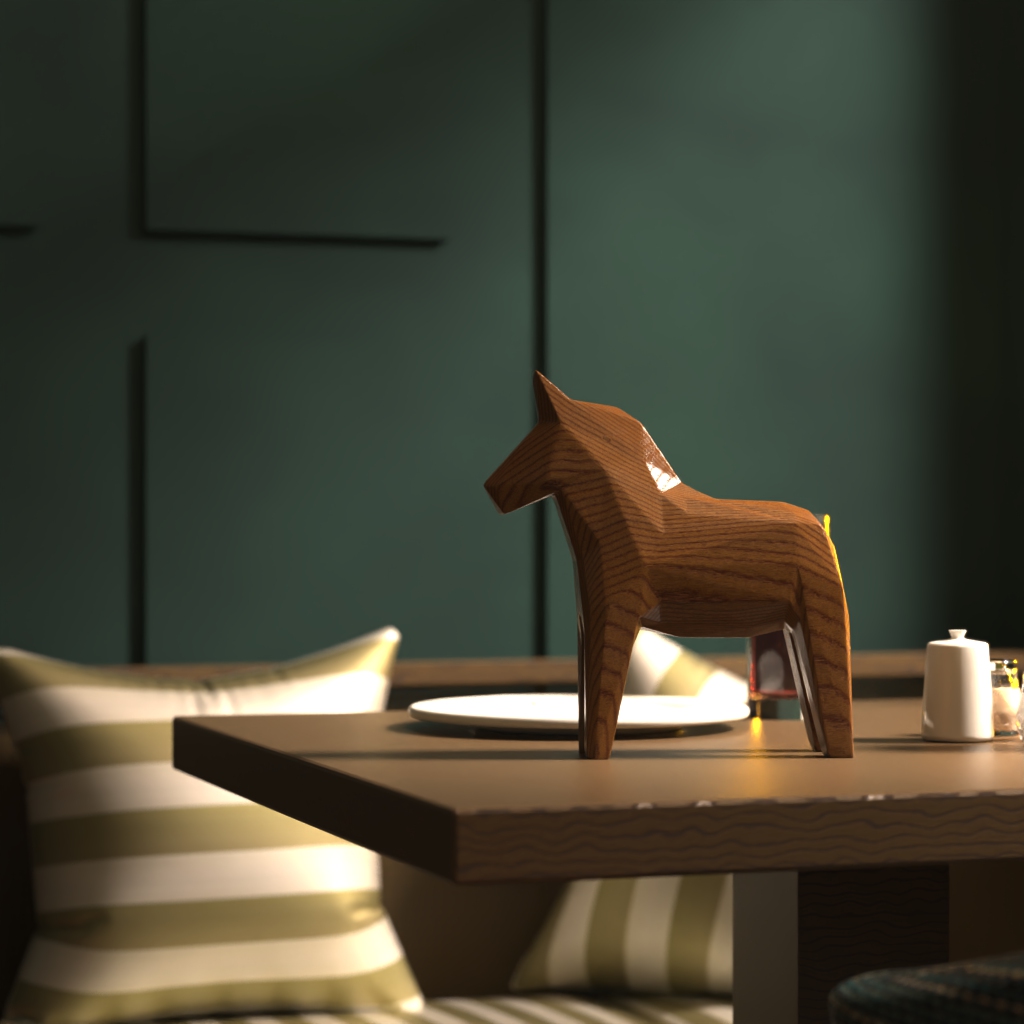
A high quality rendering of a dalahest_oak dalecarlian horse figurine made of varnished dark oak standing on a wooden table in an a sunset landscape with sunset lighting,wide shot from  the left, 100 mm, f 5.6